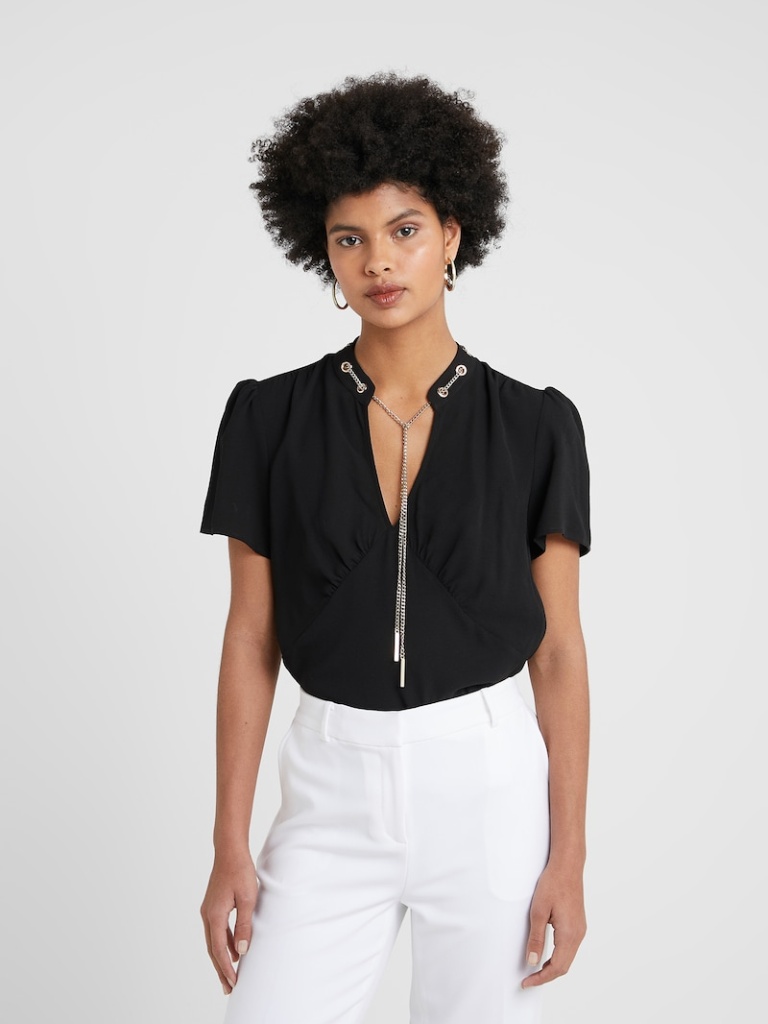
jersey relaxed short sleeve waist length Fully Tucked in crew tunic